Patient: sex M, age 68
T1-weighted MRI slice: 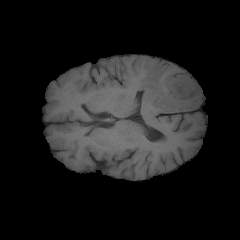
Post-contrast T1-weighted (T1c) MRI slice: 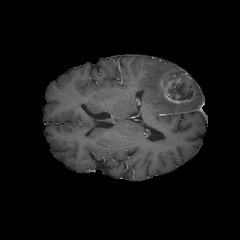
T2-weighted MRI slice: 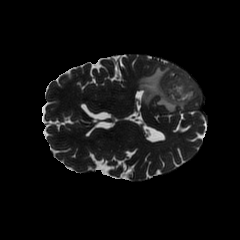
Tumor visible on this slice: yes
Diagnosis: Glioblastoma, IDH-wildtype
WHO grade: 4